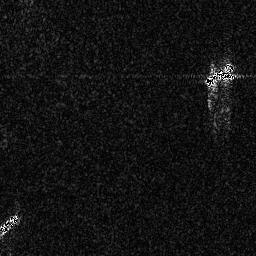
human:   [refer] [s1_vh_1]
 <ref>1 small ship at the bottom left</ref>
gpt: <box>[[0, 82, 7, 92, 0]]</box>